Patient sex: M
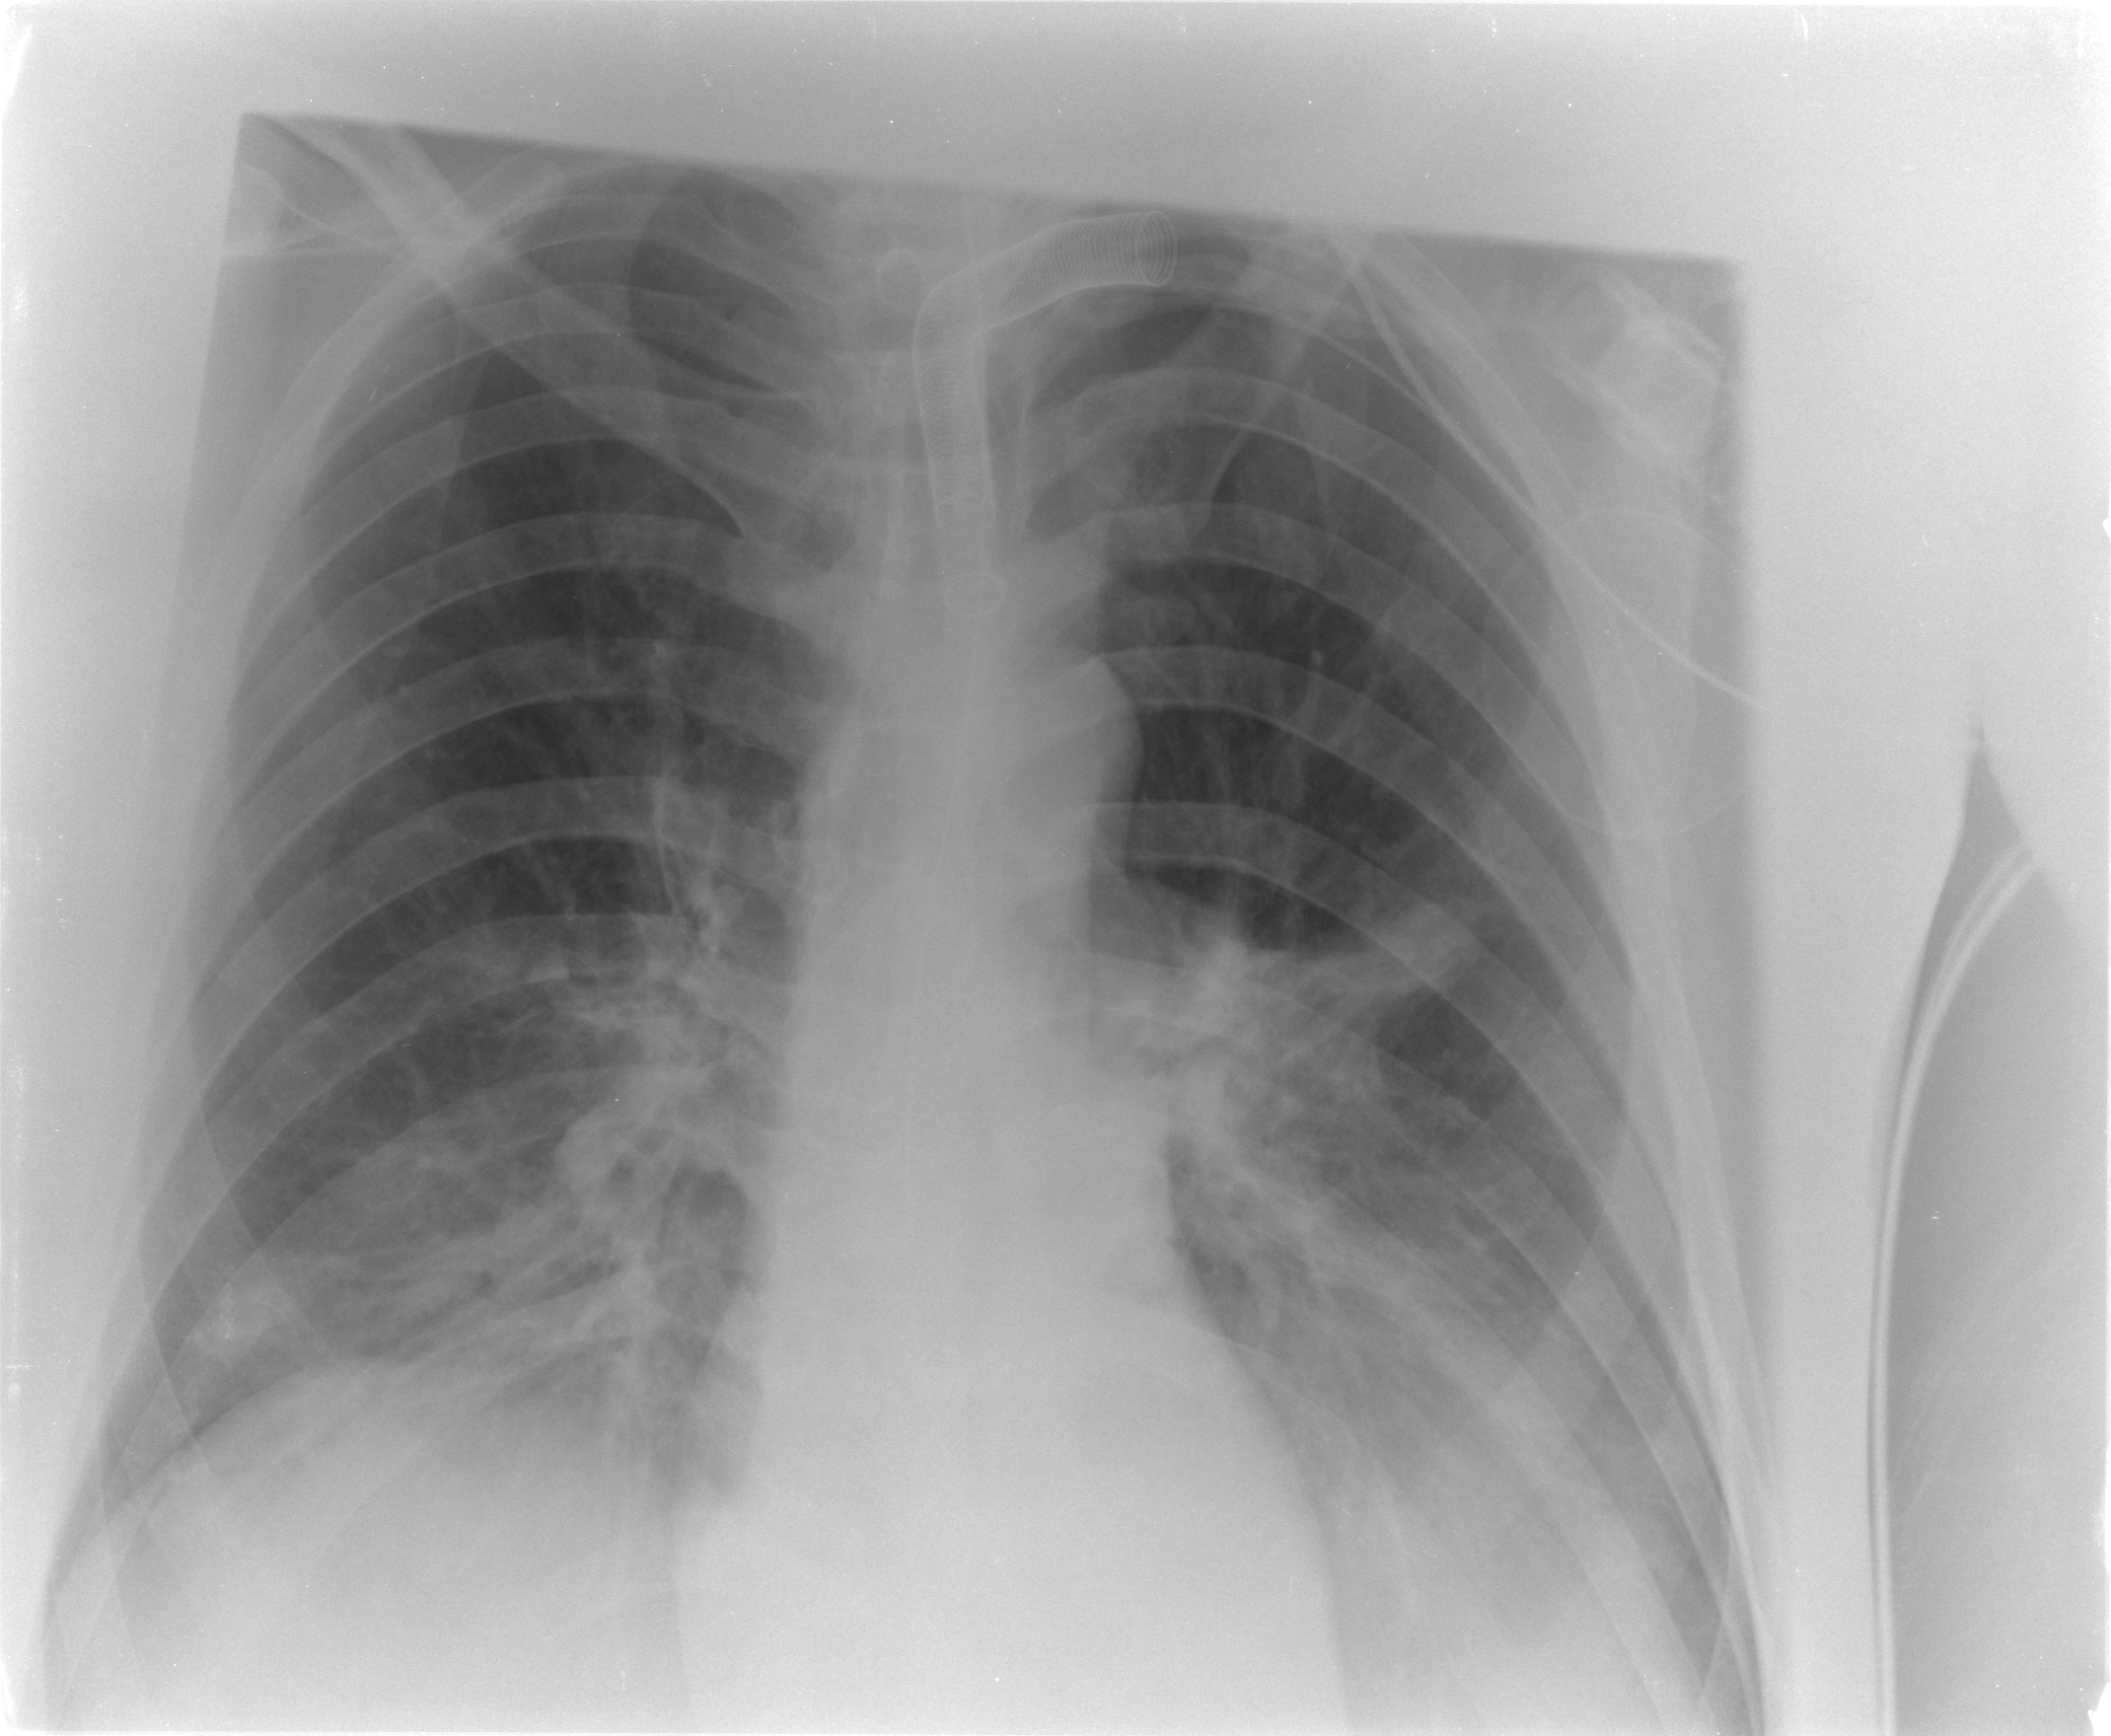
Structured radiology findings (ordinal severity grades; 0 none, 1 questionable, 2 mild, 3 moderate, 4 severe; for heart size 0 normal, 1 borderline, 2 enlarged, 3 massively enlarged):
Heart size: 0
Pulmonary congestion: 0
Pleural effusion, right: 2
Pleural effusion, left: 2
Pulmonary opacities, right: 2
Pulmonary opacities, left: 2
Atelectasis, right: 2
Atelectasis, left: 2